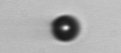
Label: bead